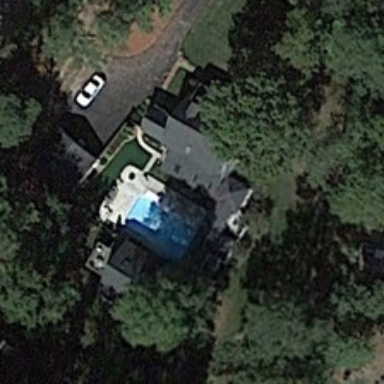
Some green trees are around a building with a swimming pool and a car .